Interaction volume radius: 5 \u00c5
Interaction volume height: 10 \u00c5
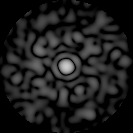
Disorder parameter: 0.7917